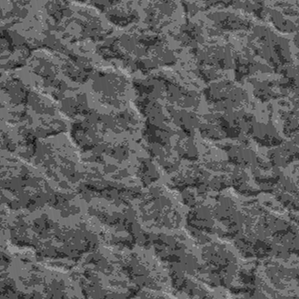
Label: frost